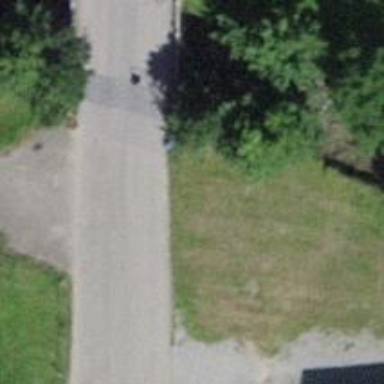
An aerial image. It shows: Residential road with asphalt surface that features bridge.